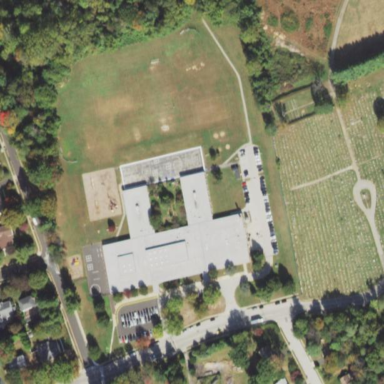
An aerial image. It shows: School.